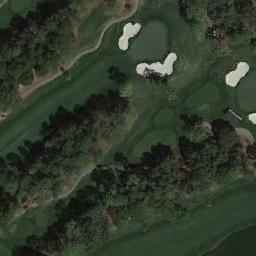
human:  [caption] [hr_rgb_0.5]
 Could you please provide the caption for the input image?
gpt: There are a few bunkers and a few paths on the large green lawn on the golf course and many trees .

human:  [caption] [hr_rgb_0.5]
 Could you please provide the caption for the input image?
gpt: The golf course has some putting greens, Fairways, Barrier trees and sandpits .

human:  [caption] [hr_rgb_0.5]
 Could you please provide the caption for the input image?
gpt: There are a lot of  trees beside the golf course .

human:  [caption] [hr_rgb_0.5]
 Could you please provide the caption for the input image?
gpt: There are two parallel paths from top left to bottom right .

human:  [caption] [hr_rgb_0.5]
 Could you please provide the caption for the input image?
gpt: There are four bunkers and some trees on the golf course .